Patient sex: M
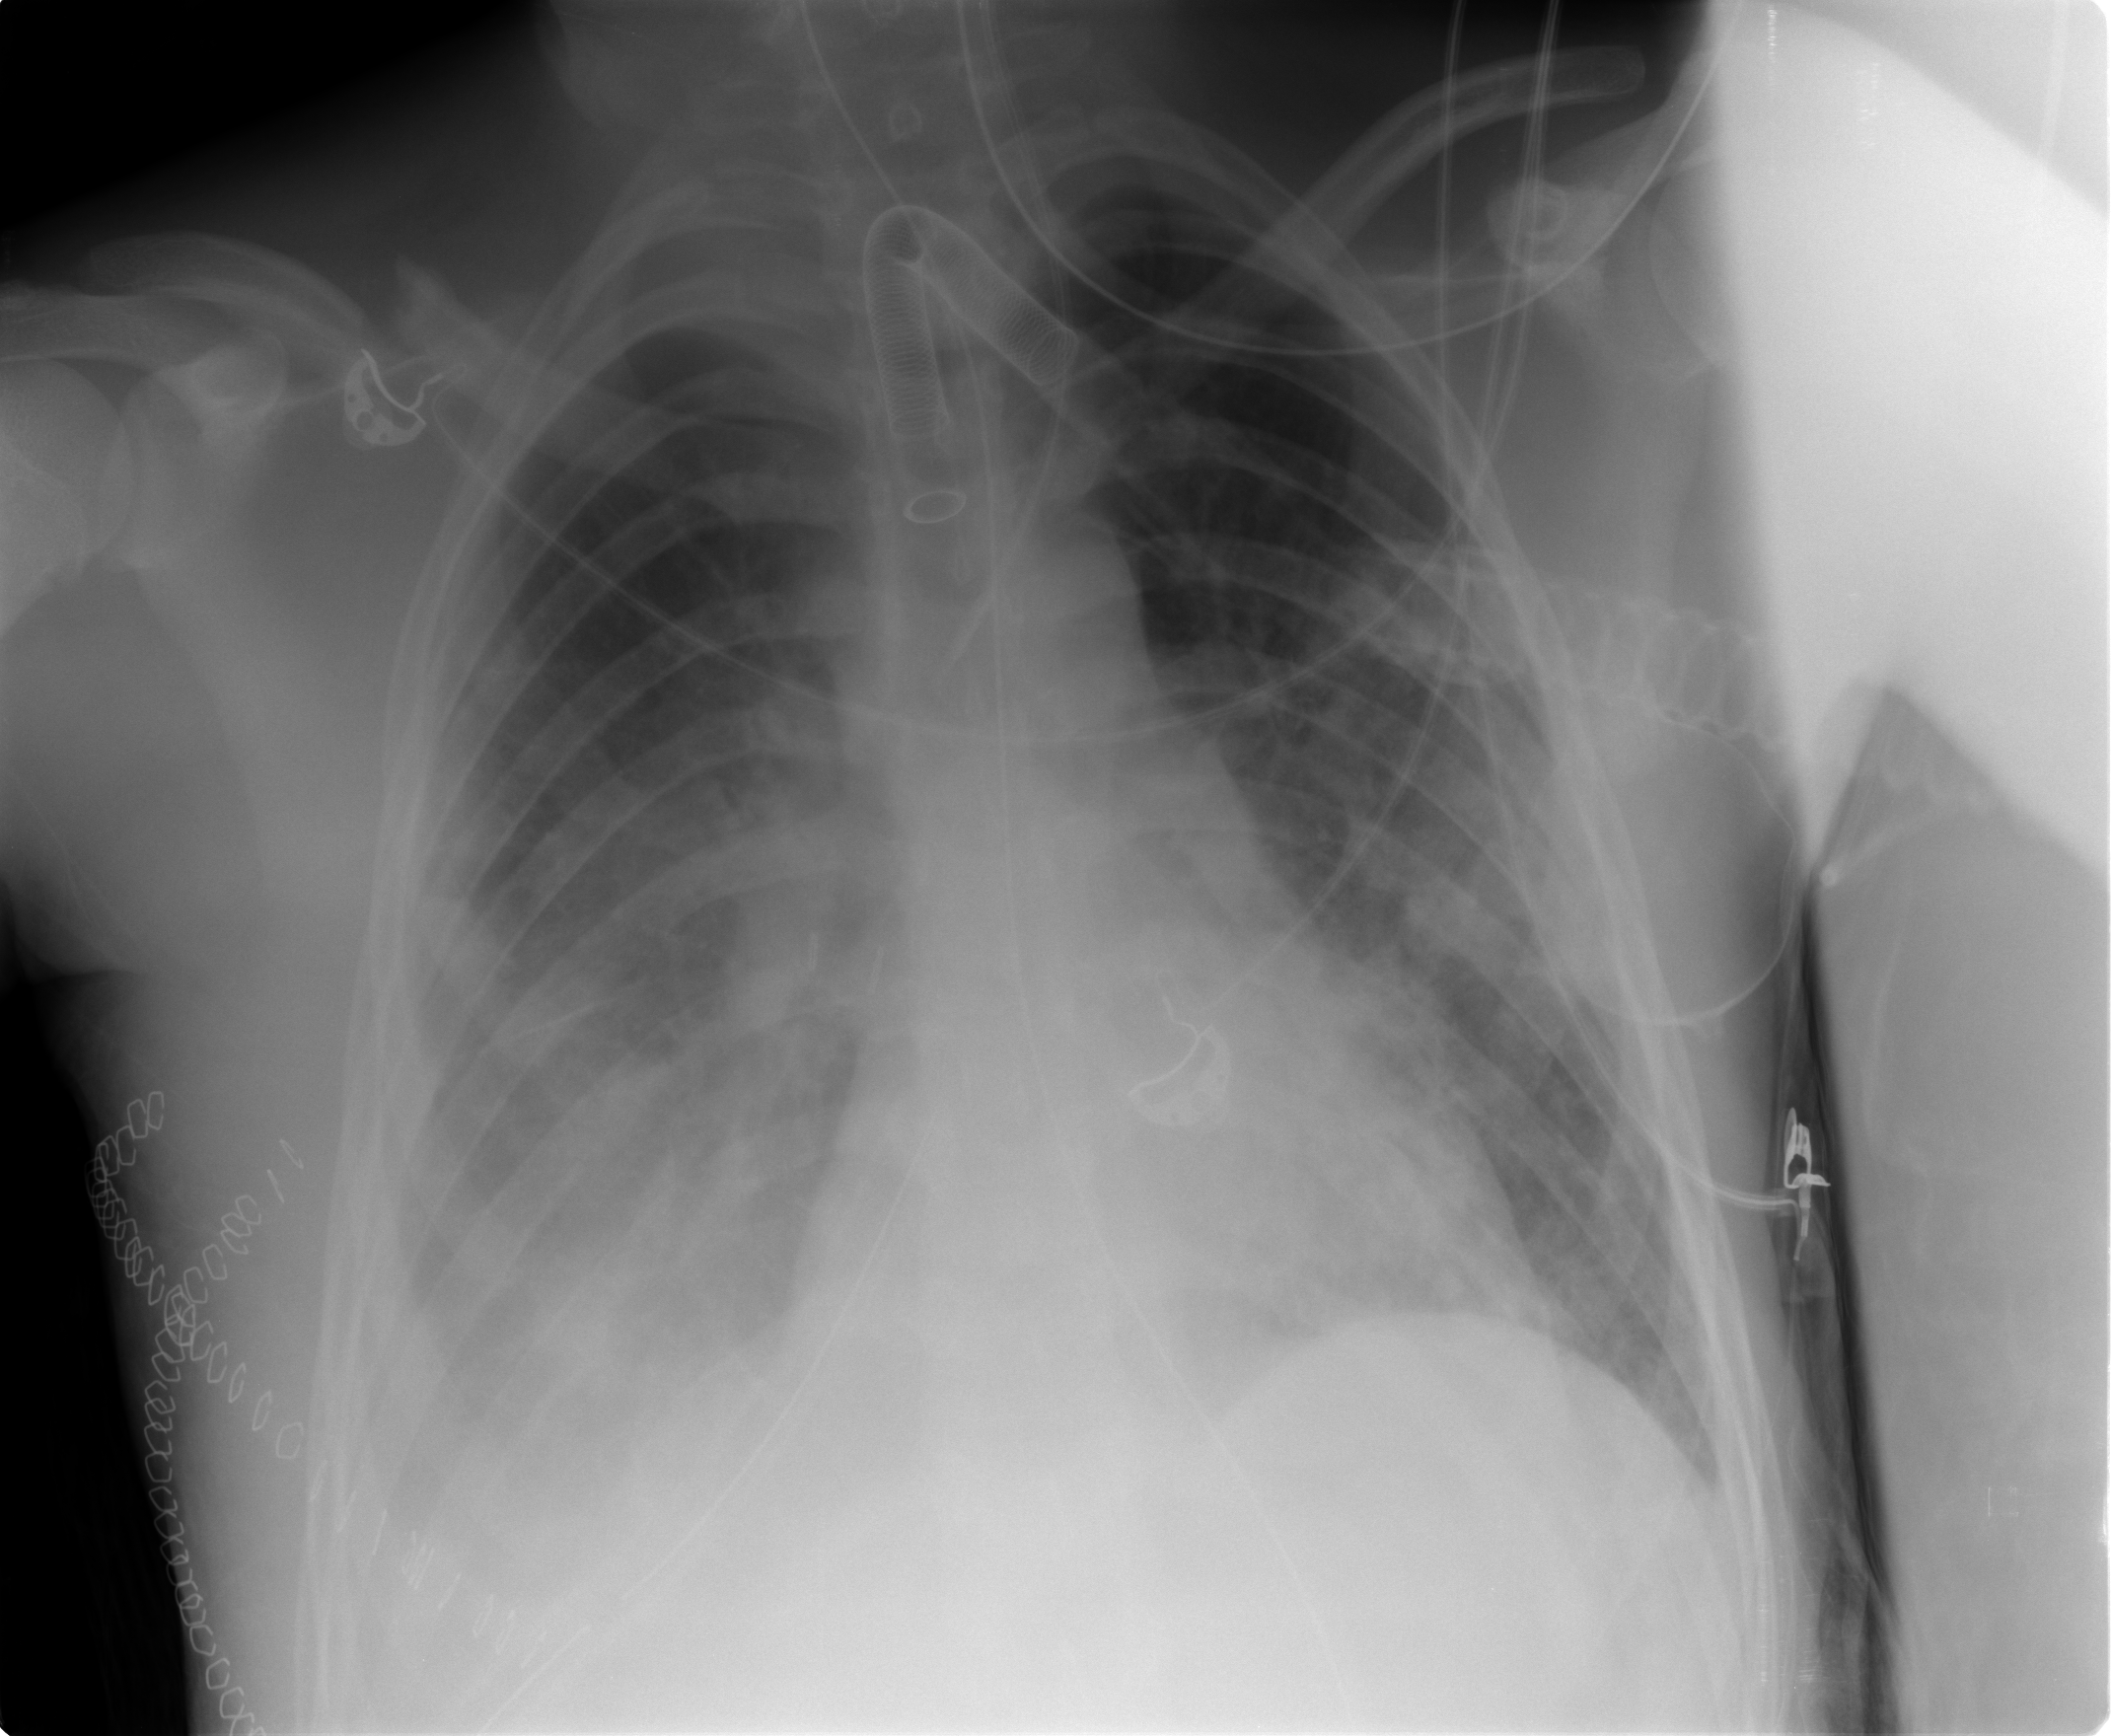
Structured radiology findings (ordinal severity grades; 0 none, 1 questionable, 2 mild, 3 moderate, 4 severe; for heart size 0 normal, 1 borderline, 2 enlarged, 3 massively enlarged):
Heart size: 0
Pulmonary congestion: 0
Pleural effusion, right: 3
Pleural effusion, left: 2
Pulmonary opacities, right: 3
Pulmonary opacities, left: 3
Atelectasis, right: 2
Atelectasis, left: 2